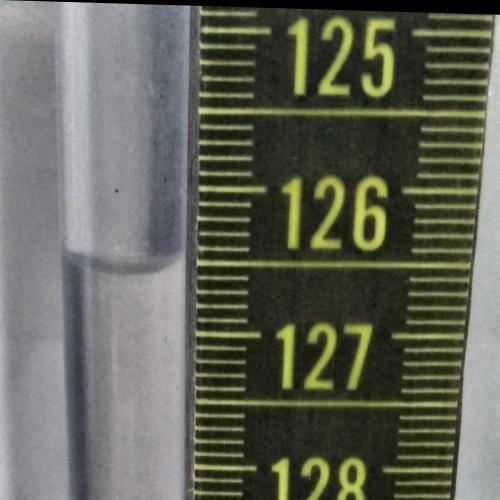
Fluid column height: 126.5 cm